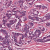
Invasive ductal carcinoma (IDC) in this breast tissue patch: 1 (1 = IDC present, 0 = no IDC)